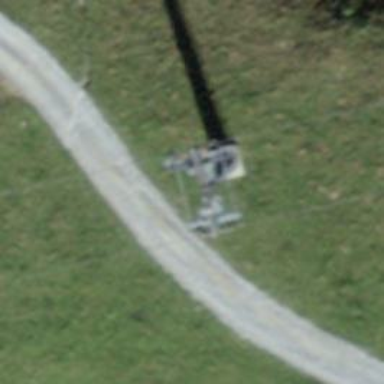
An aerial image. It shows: Pylon for aerialway.